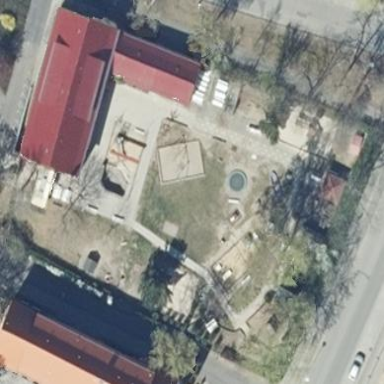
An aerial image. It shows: Kindergarten.